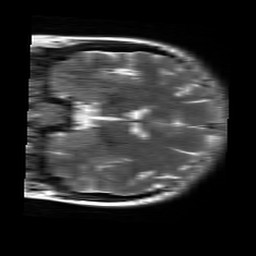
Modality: T2w
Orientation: coronal
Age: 22
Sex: female
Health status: healthy
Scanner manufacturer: siemens
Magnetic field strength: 3 T
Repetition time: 4.01 s
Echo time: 0.116 s